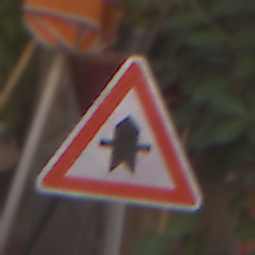
Verkehrszeichen: Vorfahrt
Umgebung: Outdoor, Urban
Tageszeit: MorningAfternoon
Wetter: Clear
Licht: Natural
Jahreszeit: NotSpecified
Kontrast: LowContrast